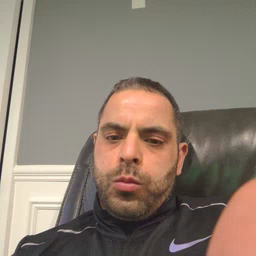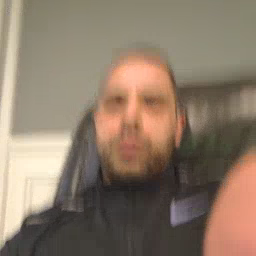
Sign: hear